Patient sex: M
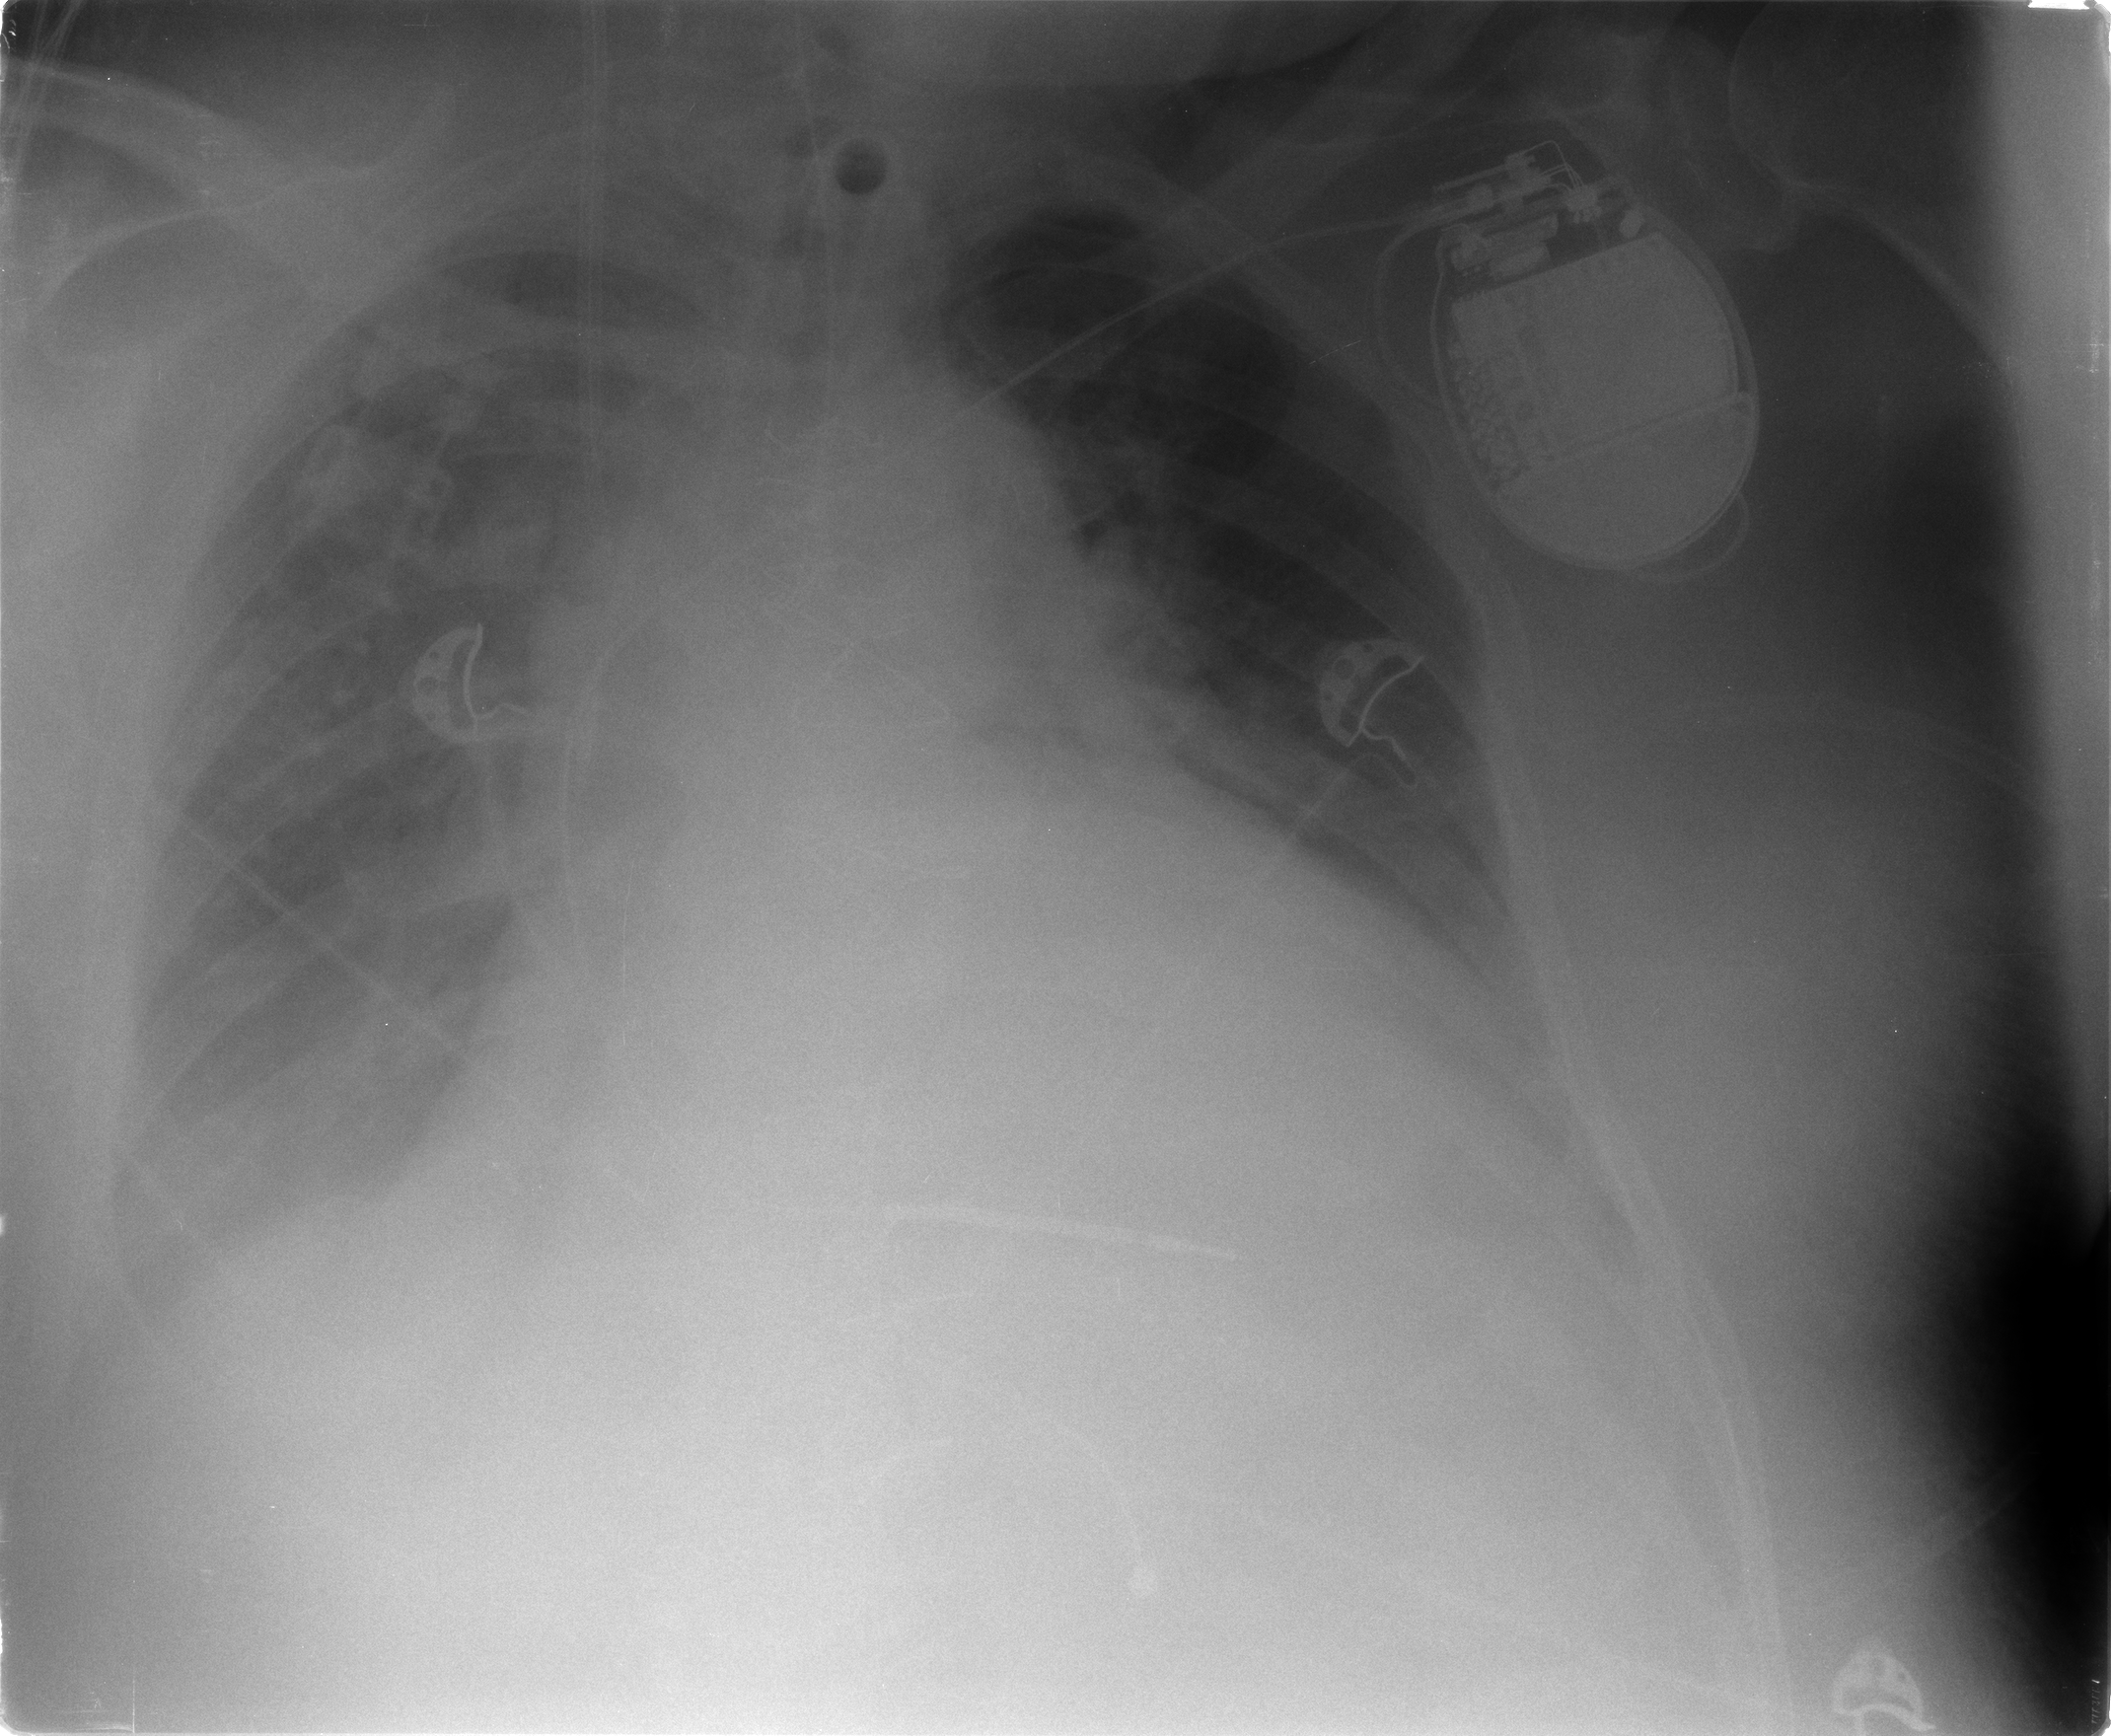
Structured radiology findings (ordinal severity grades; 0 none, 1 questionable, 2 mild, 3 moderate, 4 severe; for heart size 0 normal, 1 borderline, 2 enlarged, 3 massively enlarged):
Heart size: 3
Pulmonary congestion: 2
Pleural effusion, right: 3
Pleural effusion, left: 2
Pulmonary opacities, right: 0
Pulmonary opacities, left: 0
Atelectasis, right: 2
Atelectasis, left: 2